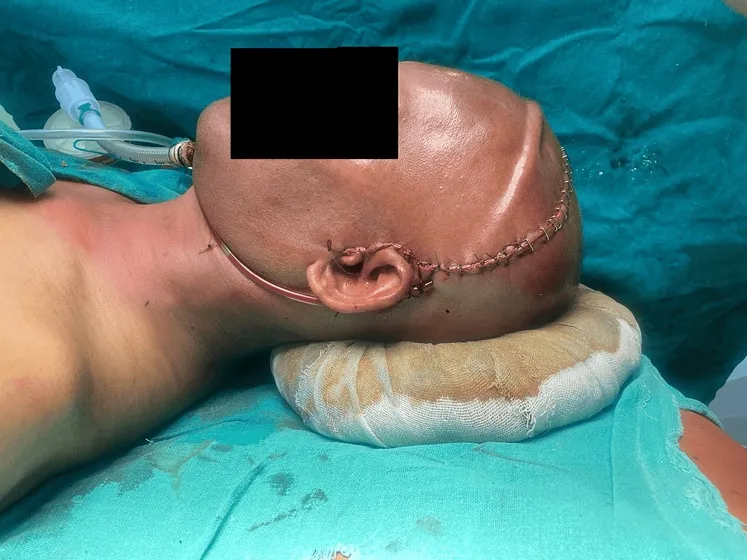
Shows ectodermal dysplasia operated for Le Fort III.
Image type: medical_photograph (other_medical_photograph)